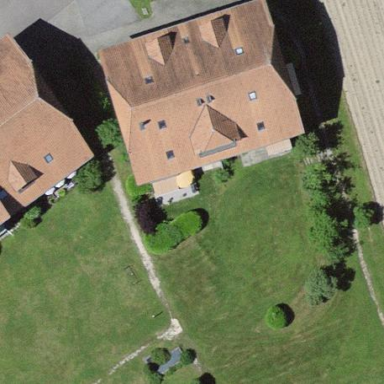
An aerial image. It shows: Residential building.